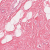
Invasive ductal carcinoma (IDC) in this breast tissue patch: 0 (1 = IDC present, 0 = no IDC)